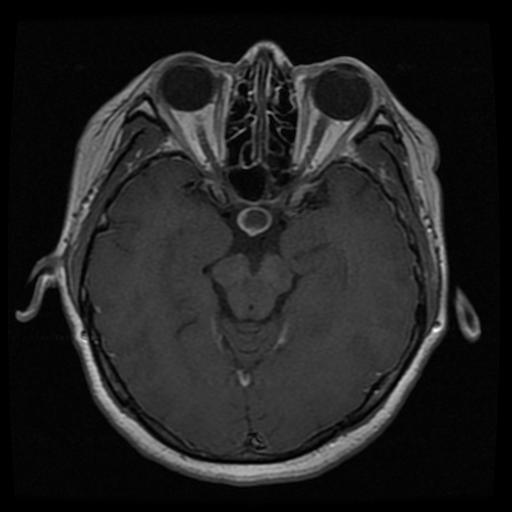
Label: pituitary